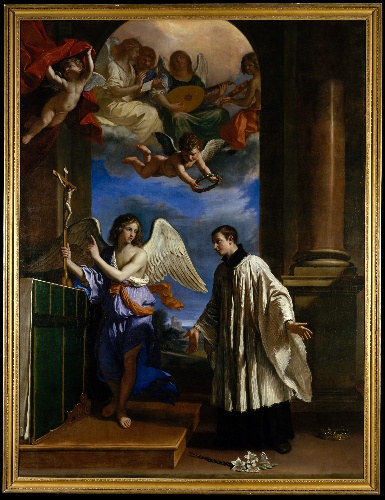
Title: The Vocation of Saint Aloysius (Luigi) Gonzaga
Artist: Guercino (Giovanni Francesco Barbieri)
Artist bio: Italian, Cento 1591–1666 Bologna
Date: ca. 1650
Object type: Painting
Classification: Paintings
Medium: Oil on canvas
Dimensions: 140 x 106 in. (355.6 x 269.2 cm)
Department: European Paintings
Credit line: Gift of Mr. and Mrs. Charles Wrightsman, 1973
Accession year: 1973
Repository: Metropolitan Museum of Art, New York, NY
Tags: Cross|Saints|Altars|Men|Crucifixion|Angels